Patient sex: M
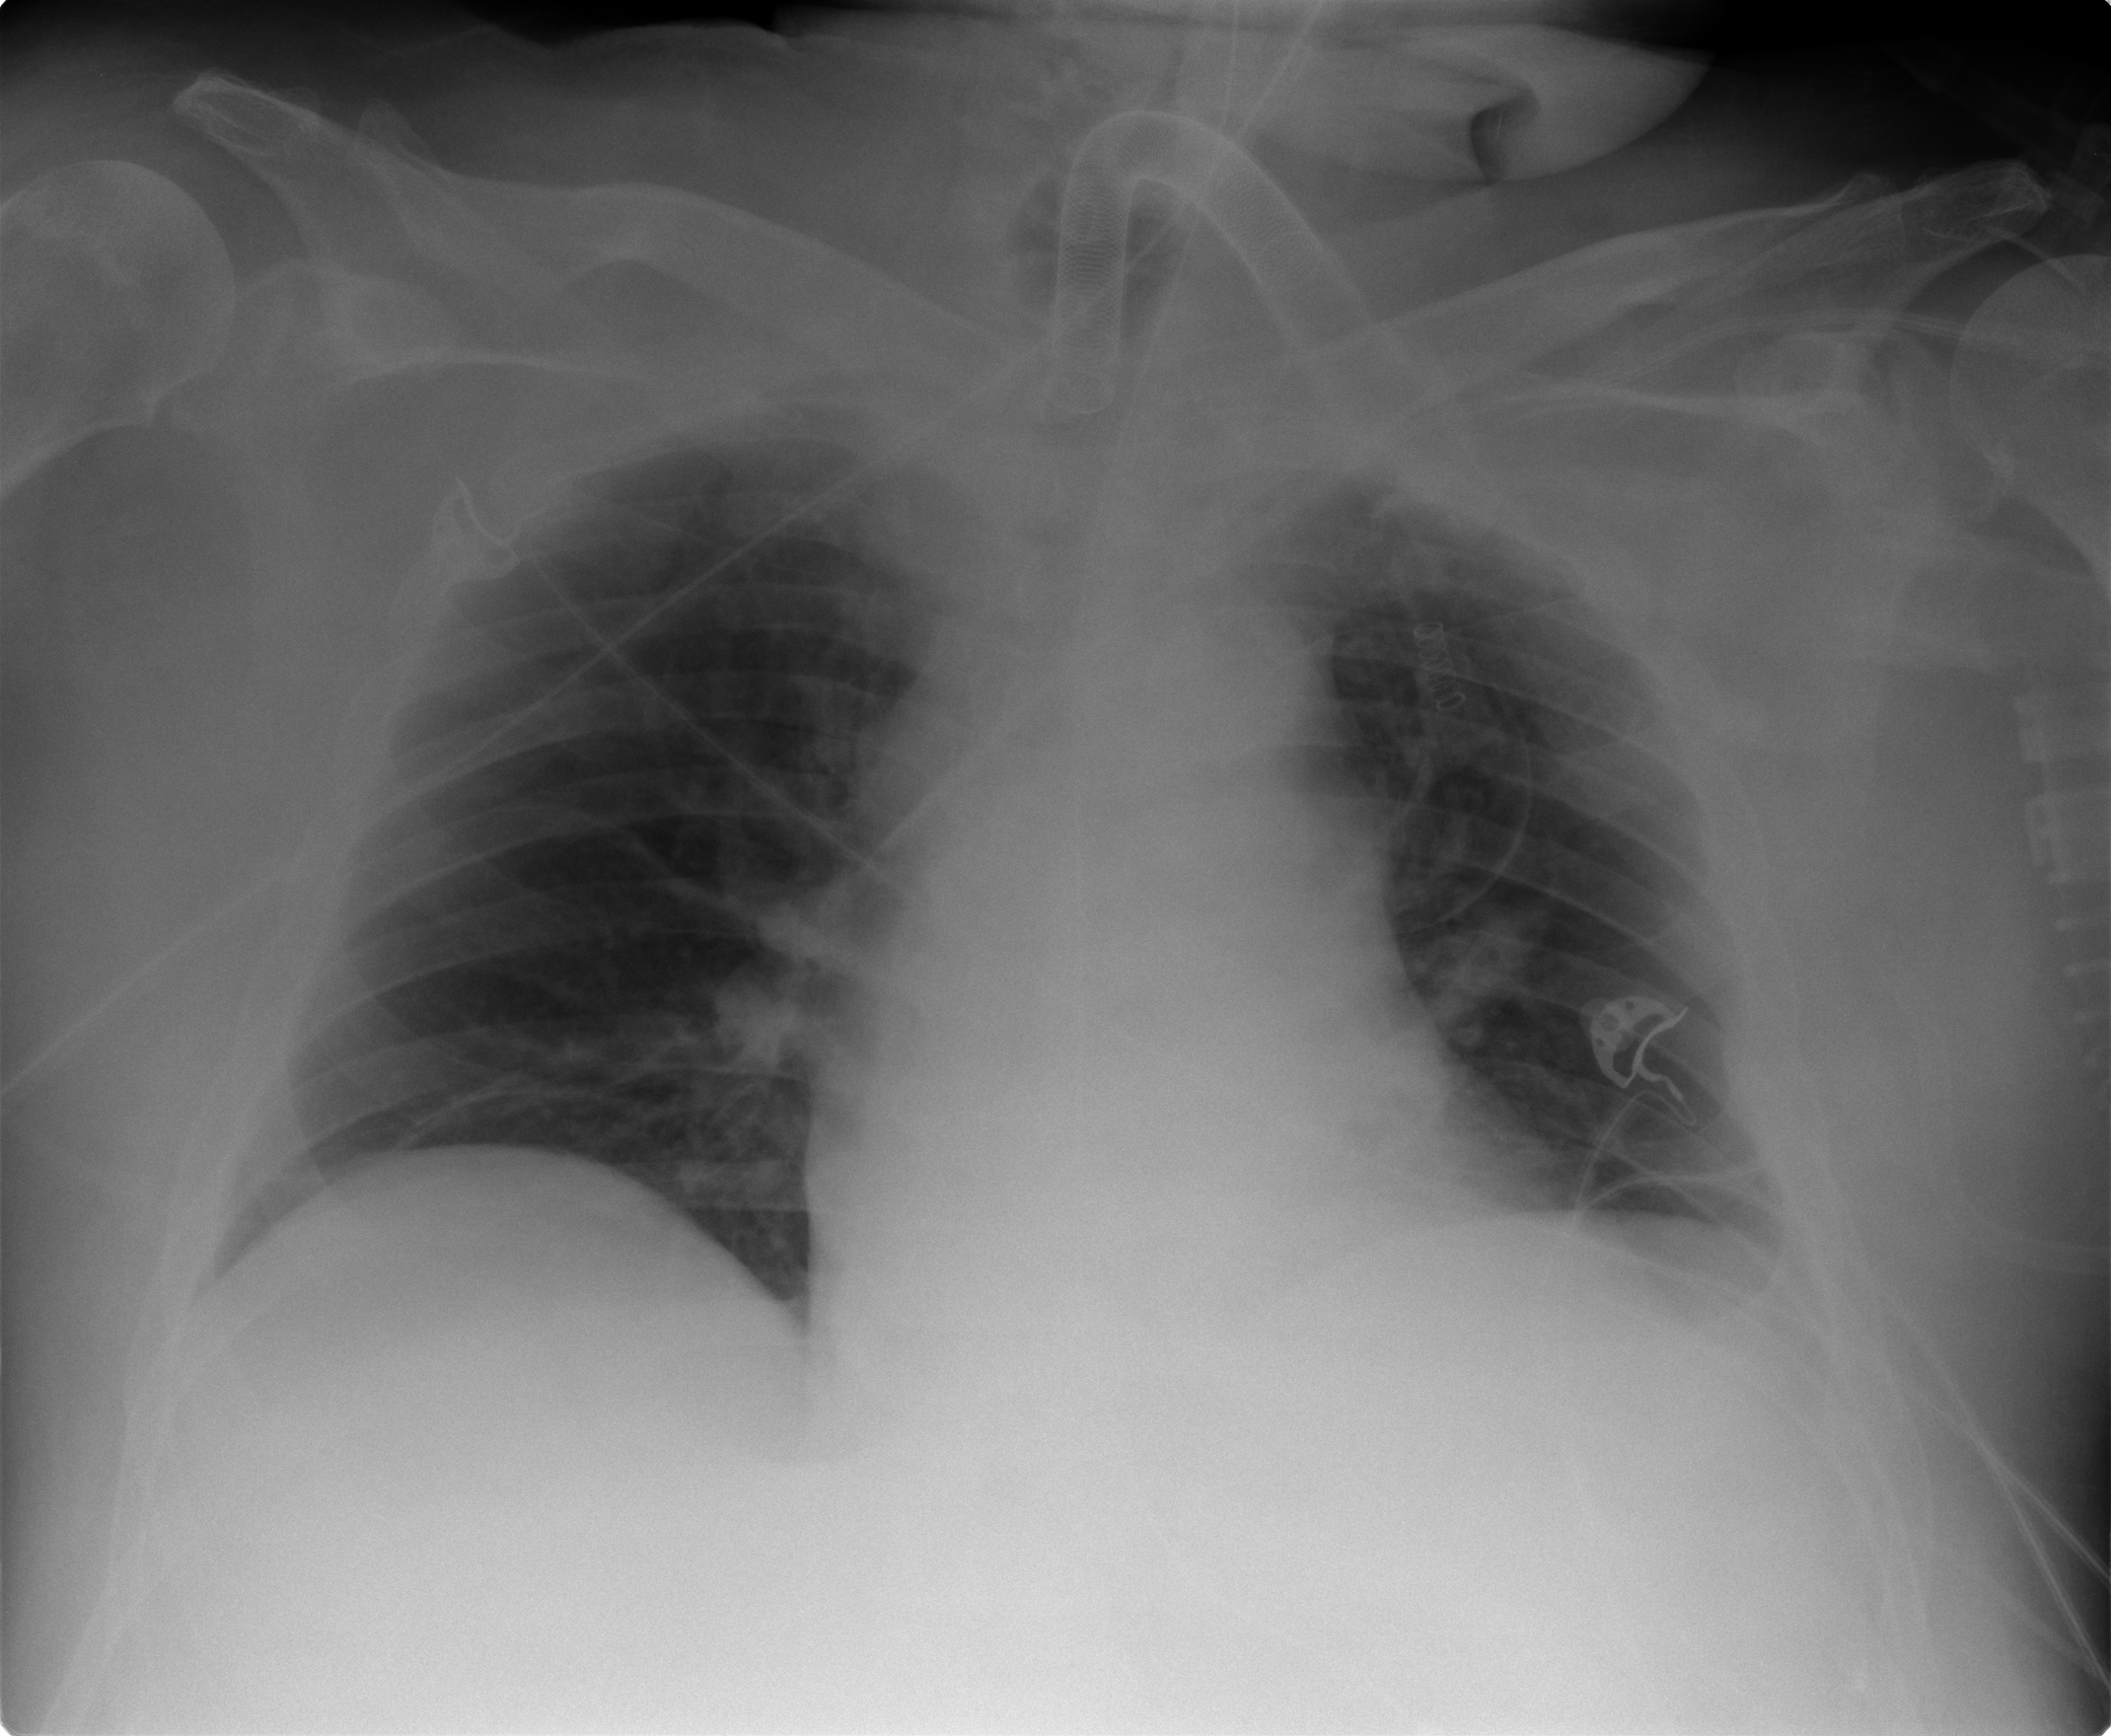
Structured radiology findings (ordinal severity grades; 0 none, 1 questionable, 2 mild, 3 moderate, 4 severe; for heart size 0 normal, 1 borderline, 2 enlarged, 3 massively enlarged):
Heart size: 0
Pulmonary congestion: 0
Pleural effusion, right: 0
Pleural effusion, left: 0
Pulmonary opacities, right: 0
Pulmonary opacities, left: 0
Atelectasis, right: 2
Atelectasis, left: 2